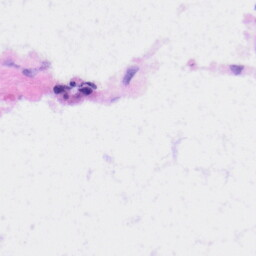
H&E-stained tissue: Liver